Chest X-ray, AP view. Patient: 34 years old, sex M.
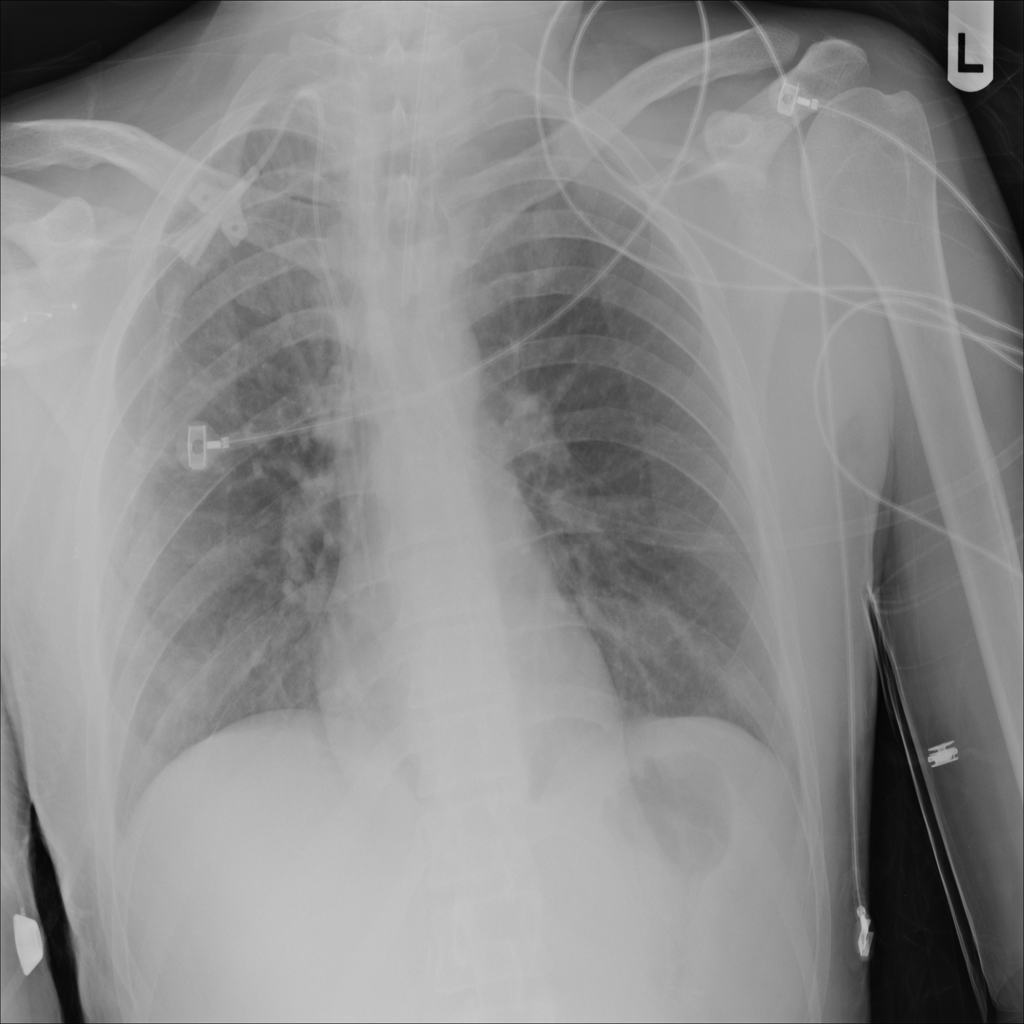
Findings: No Finding